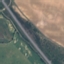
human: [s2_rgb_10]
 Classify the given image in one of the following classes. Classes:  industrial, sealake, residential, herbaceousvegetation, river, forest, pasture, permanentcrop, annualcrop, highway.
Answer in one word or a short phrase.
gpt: Highway